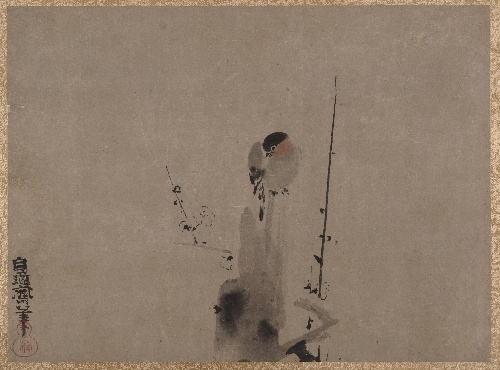
Artist: Kano Naonobu
Artist bio: Japanese, 1607–1650
Object type: Album leaf
Classification: Paintings
Medium: Album leaf; ink and color on paper
Culture: Japan
Period: Edo period (1615–1868)
Dimensions: 10 x 13 5/8 in. (25.4 x 34.6 cm)
Department: Asian Art
Credit line: Charles Stewart Smith Collection, Gift of Mrs. Charles Stewart Smith, Charles Stewart Smith Jr., and Howard Caswell Smith, in memory of Charles Stewart Smith, 1914
Accession year: 1914
Repository: Metropolitan Museum of Art, New York, NY
Tags: Birds